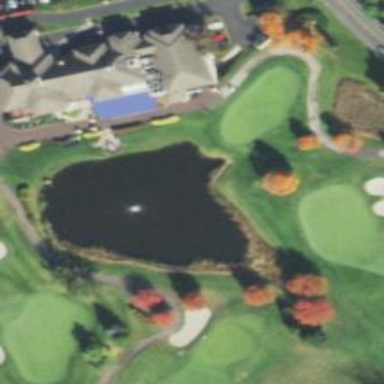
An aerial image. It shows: Water hazard in golf course. The hazard is natural water feature.